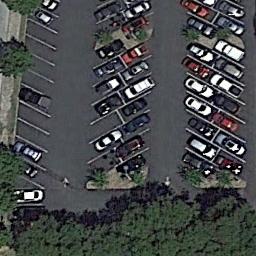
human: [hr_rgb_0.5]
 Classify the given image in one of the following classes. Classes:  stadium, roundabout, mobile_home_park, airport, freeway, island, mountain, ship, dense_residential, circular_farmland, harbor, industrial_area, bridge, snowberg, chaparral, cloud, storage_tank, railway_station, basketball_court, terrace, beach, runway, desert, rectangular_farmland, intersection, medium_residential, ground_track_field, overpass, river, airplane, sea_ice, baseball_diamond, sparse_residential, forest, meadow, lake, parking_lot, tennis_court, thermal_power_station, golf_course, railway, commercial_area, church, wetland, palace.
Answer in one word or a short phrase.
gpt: parking_lot